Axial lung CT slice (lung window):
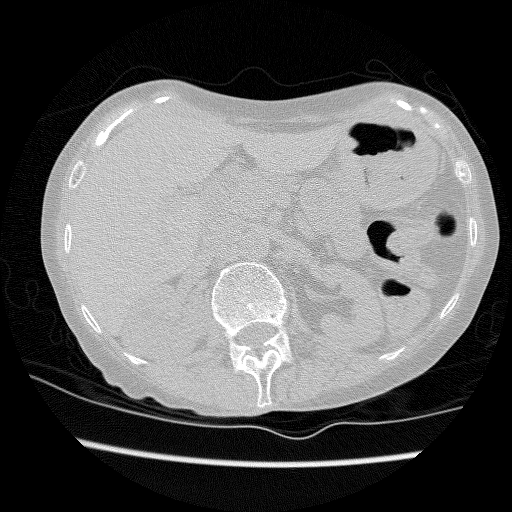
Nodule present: no